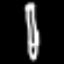
Label: pencil